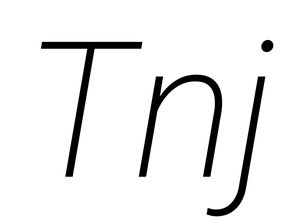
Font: Roboto-Italic_ExtraLight_Italic